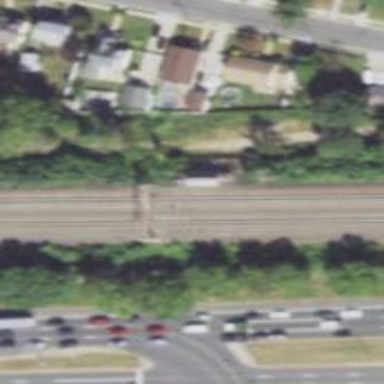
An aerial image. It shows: Railway signal.